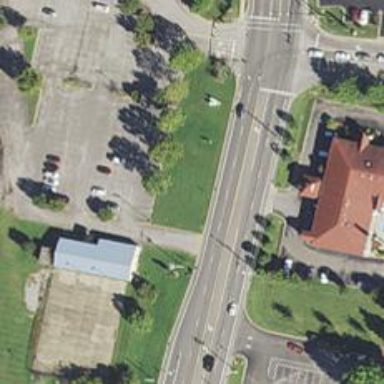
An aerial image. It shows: Secondary road with asphalt surface.